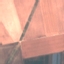
Land use / land cover class: AnnualCrop